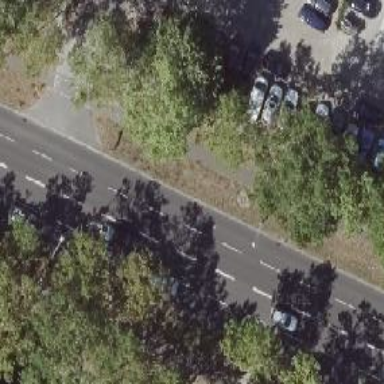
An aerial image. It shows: Tree-lined avenue.